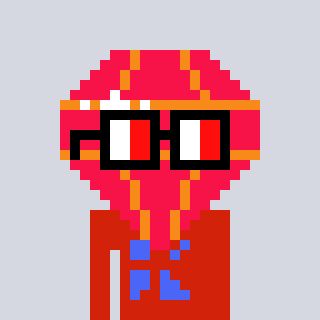
a pixel art character with square glasses with black frames and red eyes, a red diamond-shaped head and a red-colored body on a cool background